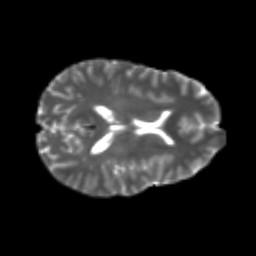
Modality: T2w
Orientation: axial
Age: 21
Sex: female
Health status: healthy
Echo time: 0.074 s